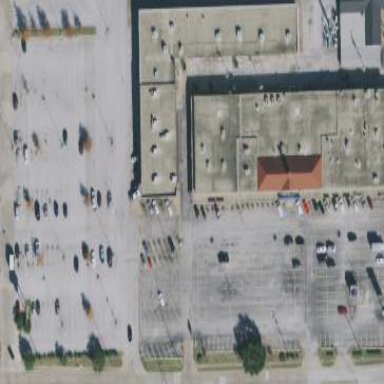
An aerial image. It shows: Retail plot.